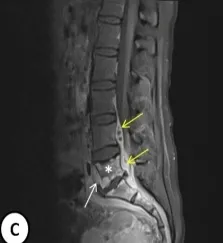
With intense contrast enhancement in post-contrast sections. (yellow arrows). Pathological signal changes compatible with spondylodiscitis exhibiting extension to the anterior epidural fatty planes are visible in the corners of the L5 vertebra (*) and S1 corpus and L5-S1 intervertebral disc intensity (white arrow).
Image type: radiology (mri)